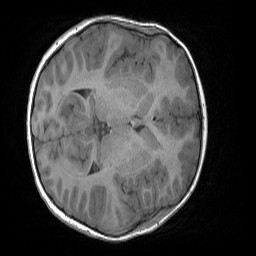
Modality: T1w
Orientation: axial
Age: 8
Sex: female
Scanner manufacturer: siemens
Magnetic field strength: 3 T
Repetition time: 1.65 s
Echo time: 0.00203 s